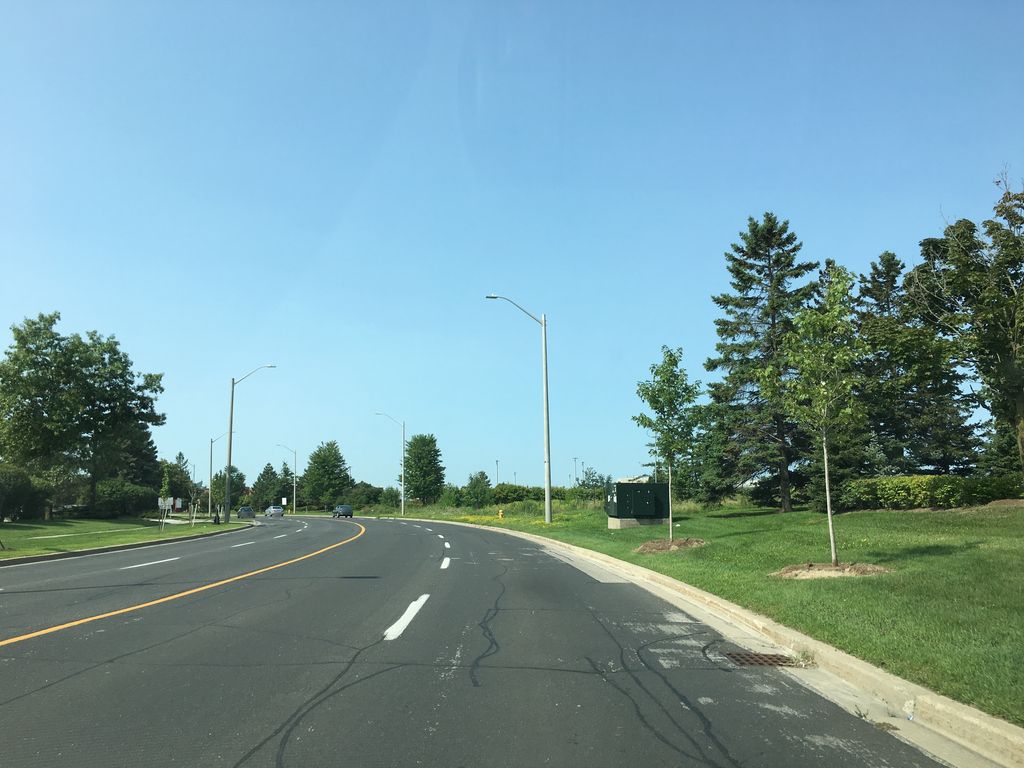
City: toronto